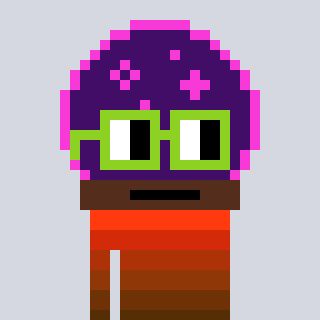
a pixel art character with square light green glasses, a crystalball-shaped head and a grayscale-colored body on a cool background